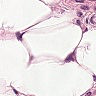
Metastatic tissue present: no